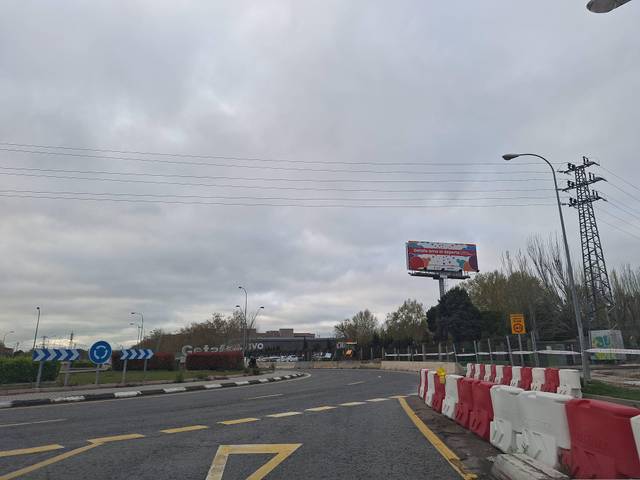
Region: Spain
Coordinates: 40.317, -3.745